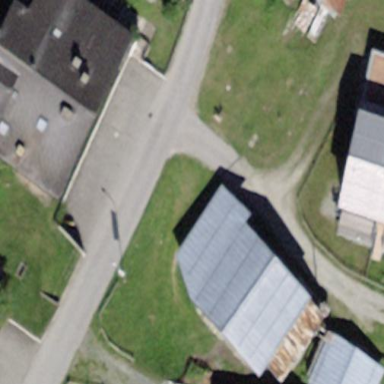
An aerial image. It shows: Shed.